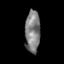
Tissue: skin
Cell type: Epithelial cells
Senescence score: 0.2668
Nuclear area (px): 624
Mean DAPI intensity: 125.409